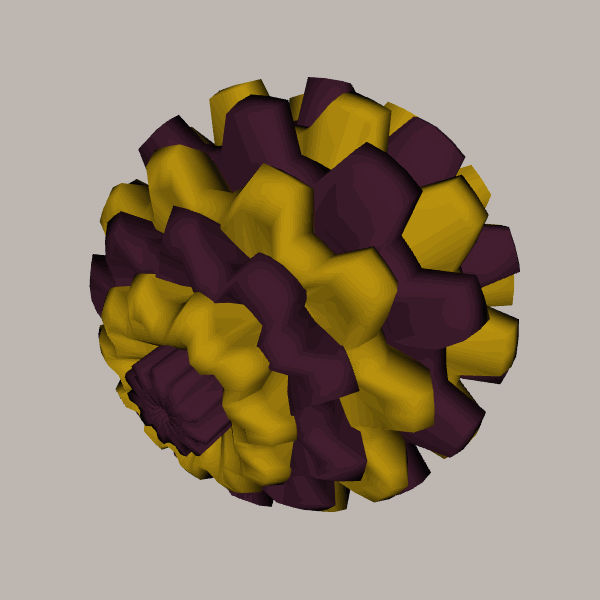
Background: light